Question: I'm trying to create a specific header, and I need to make a button out of an anchor link. I was able to do so with some styling but I'm having trouble aligning it in the upper right corner.
HTML:
'''
<div class="header">
<img src="https://imgur.com/bz1TMTx.png">
<a class="logout-button" href="{% url 'logout' %}">Log Out</a>
<div class="header-content">
<h1 class="header-title">Dessert Island</h1>
<h4 class="header-greet">Welcome user!</h4>
</div>
</div>
'''
CSS:
'''
.header {
display: flex;
flex-direction: row;
background-color: #FFF5FF;
margin-left: 10px;
}
.header-title {
margin-bottom: 0;
}
.header-content {
display: flex;
flex-direction: column;
margin-left: 30px;
align-items: center;
justify-content: center;
}
.header-greet {
width: 100%;
}
.logout-button {
display: block;
width: 115px;
height: 25px;
background: #3A10E5;
padding: 10px;
text-align: center;
border-radius: 5px;
color: white;
font-weight: bold;
line-height: 25px;
}
'''
I'm trying to create the following image:

I have the following jsfiddle:
<URL>
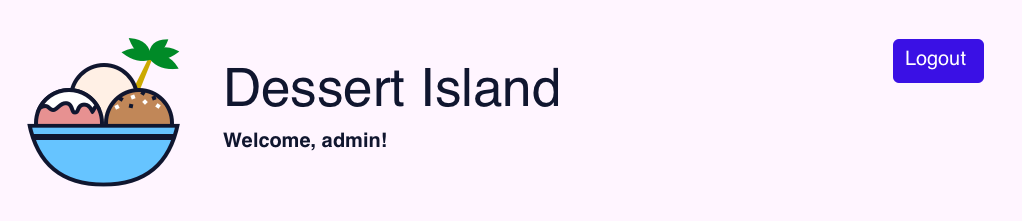
Answer: You can do so by making your element's position absolute. I added the solution in your code:
'''
.logout-button {
position: absolute; /* Add This*/
top: 30px; /* Add This*/
right: 30px; /* Add This*/
display: block;
width: 115px;
height: 25px;
background: #3A10E5;
padding: 10px;
text-align: center;
border-radius: 5px;
color: white;
font-weight: bold;
line-height: 25px;
}
'''